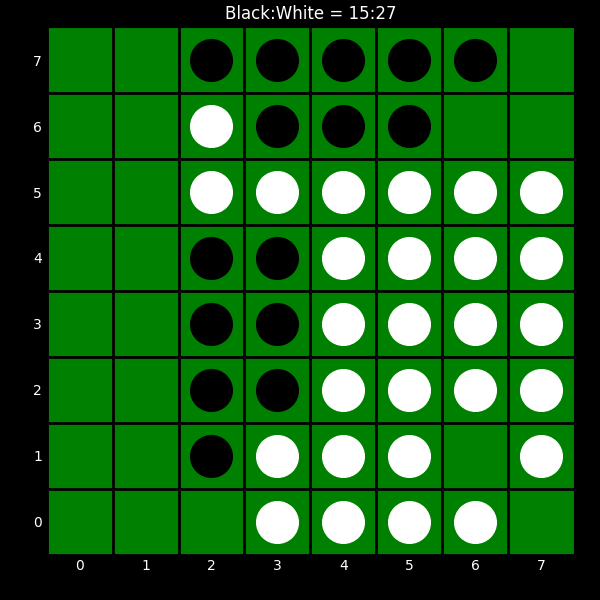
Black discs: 15
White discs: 27